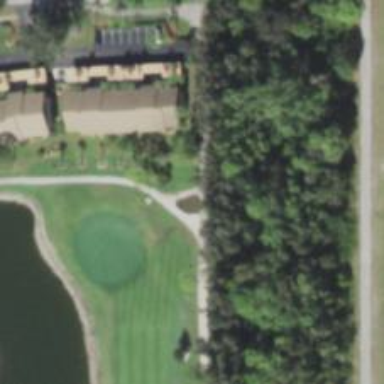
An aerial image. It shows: Path for both road and golf.